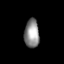
Tissue: lung
Cell type: Others
Senescence score: 0.5495
Nuclear area (px): 415
Mean DAPI intensity: 141.692